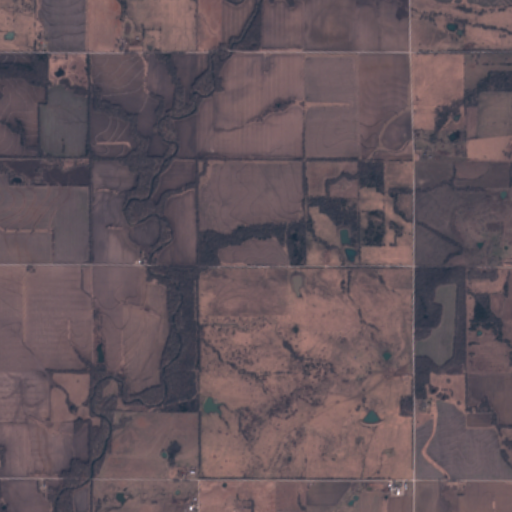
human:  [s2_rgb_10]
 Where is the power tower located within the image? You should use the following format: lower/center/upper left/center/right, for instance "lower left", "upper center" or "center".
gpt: The power tower is located in the right of the image.
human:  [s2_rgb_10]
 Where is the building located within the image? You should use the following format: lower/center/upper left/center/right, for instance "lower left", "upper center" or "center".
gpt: The building is located in the lower of the image.
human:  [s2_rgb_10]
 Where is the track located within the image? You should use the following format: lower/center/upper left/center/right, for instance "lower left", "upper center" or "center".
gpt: There is no track in the image.